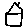
Label: house